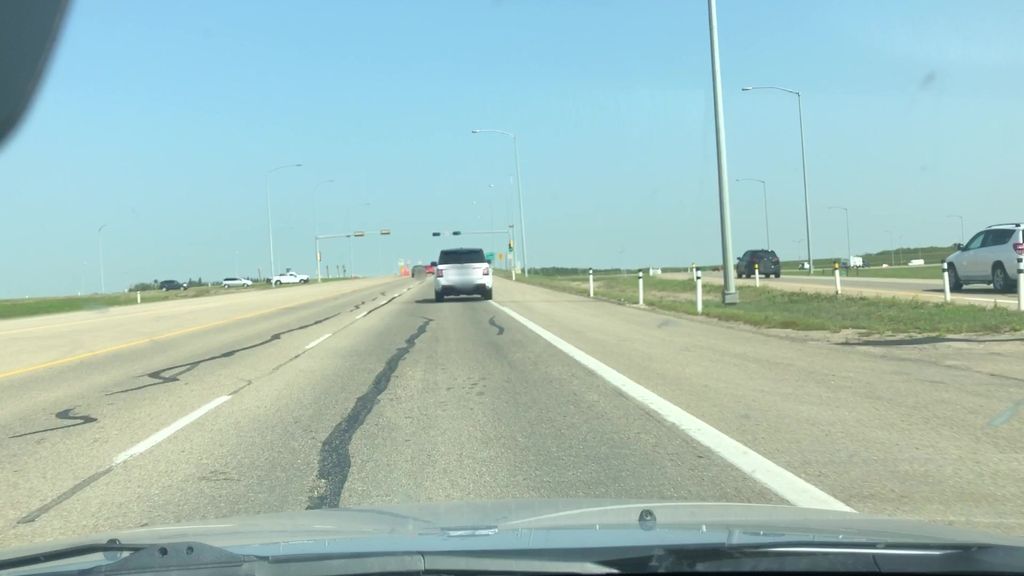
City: edmonton